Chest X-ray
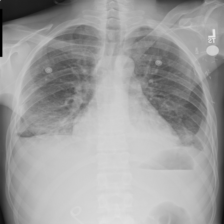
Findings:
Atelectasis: negative
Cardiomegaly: negative
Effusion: positive
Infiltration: positive
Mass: negative
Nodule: negative
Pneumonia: negative
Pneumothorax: negative
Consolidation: negative
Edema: negative
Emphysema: negative
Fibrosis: negative
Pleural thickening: negative
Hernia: negative